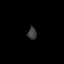
Tissue: prostate
Cell type: Fibroblasts
Senescence score: 0.8339
Nuclear area (px): 107
Mean DAPI intensity: 60.907